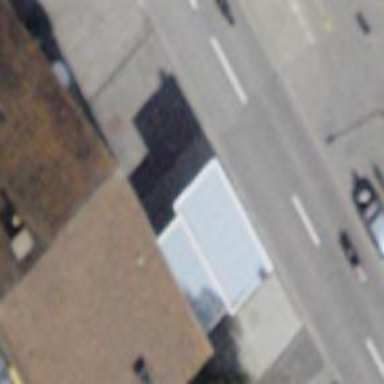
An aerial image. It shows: View of roof of building.